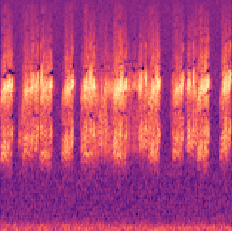
Sound class: Frog